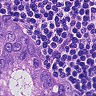
Metastatic tissue present: yes